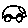
Label: car